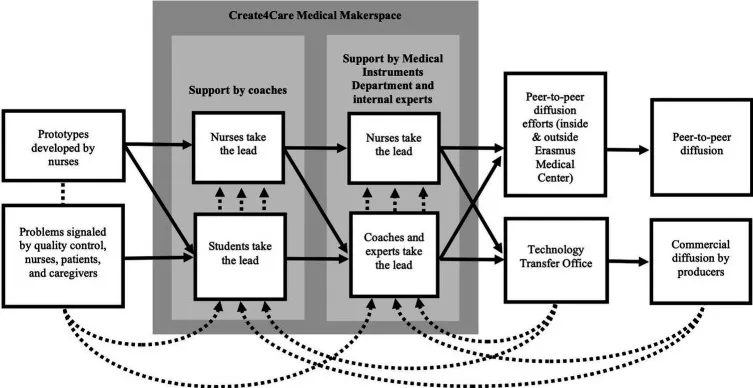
Overview of the innovation and diffusion processes within Create4Care.
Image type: chart (chart)